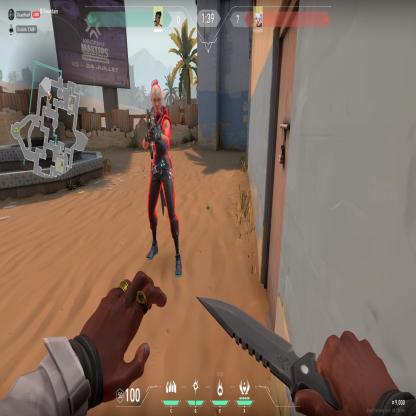
Label: enemy